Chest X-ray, PA view. Patient: 23 years old, sex M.
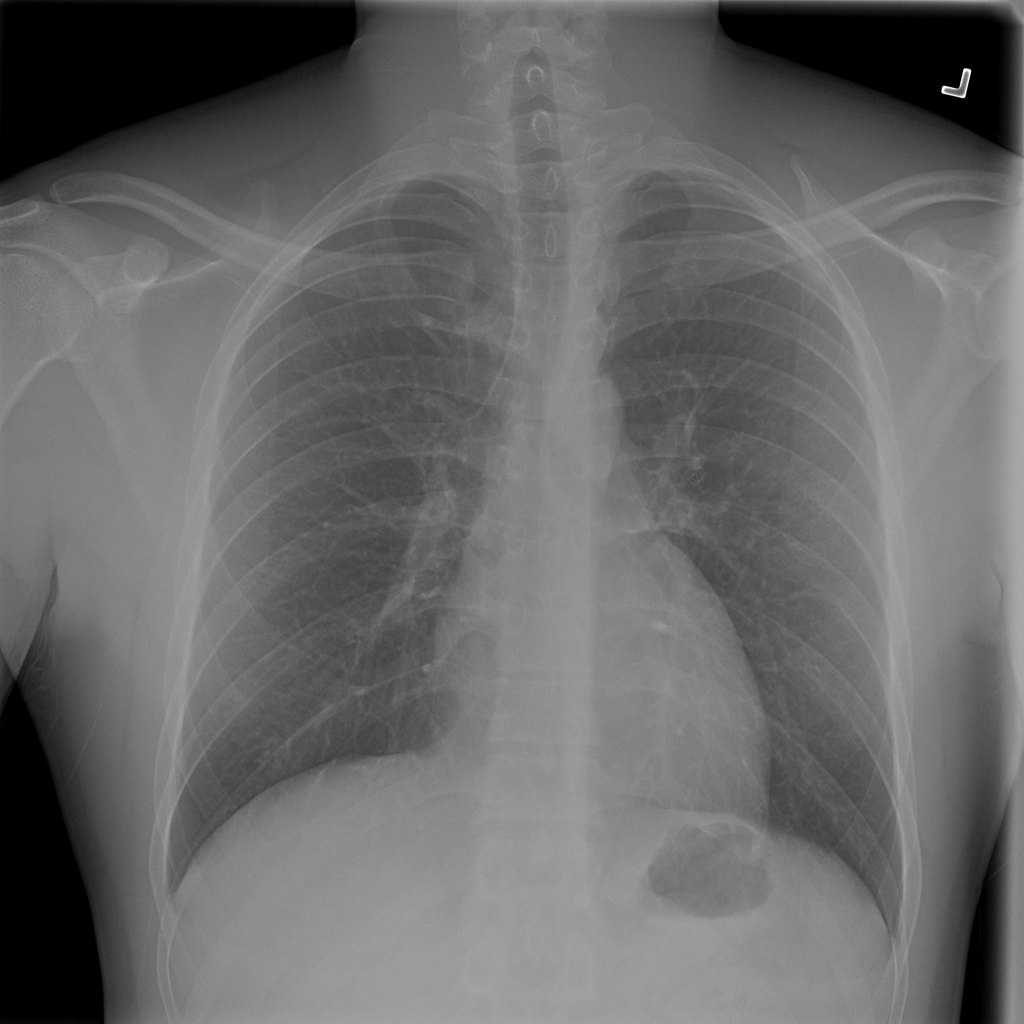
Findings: No Finding